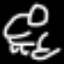
Label: frog